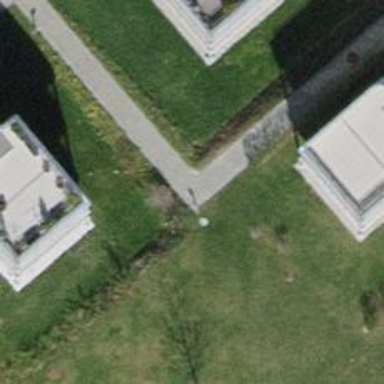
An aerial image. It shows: Sidewalk along the footway.